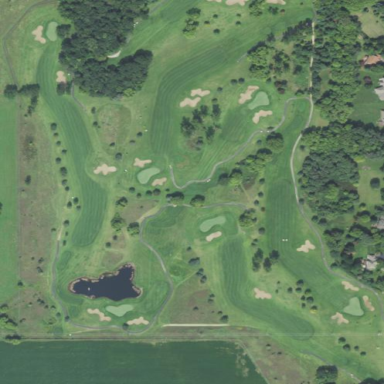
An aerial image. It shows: Rough area on grassy golf course.